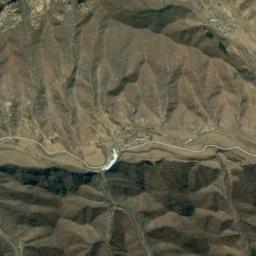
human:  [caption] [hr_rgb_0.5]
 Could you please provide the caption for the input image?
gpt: There is not the even mountain .

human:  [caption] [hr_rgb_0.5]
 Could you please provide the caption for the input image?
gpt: The folded mountain consists of some ridges and valleys and some roads go through the mountain .

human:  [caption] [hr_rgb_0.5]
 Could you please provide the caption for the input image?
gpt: The mountain is full of black soil .

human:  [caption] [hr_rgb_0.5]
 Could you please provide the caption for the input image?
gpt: Eighty percent of the area on this mountain is bare rock .

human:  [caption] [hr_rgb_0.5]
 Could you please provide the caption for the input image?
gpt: There are some ridges on the brown mountain .